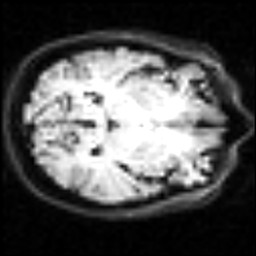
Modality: inplaneT2
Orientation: axial